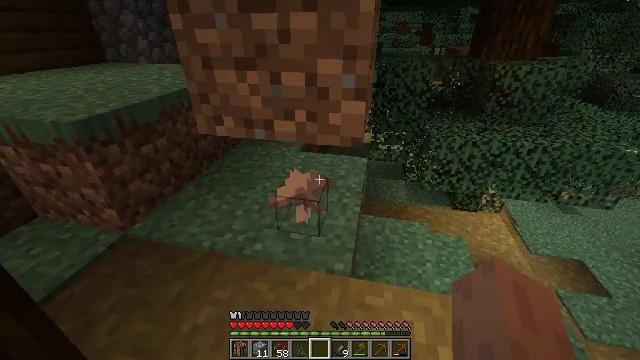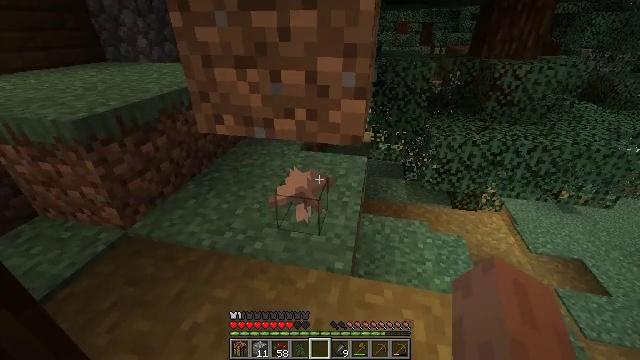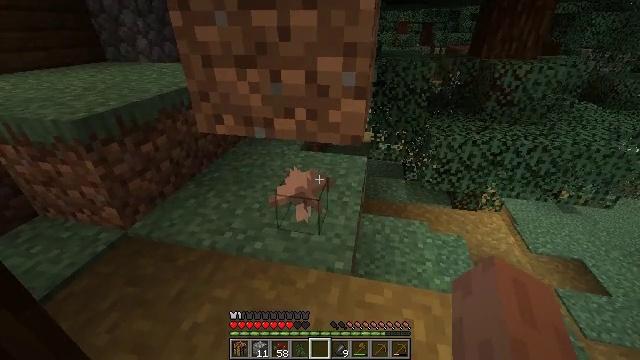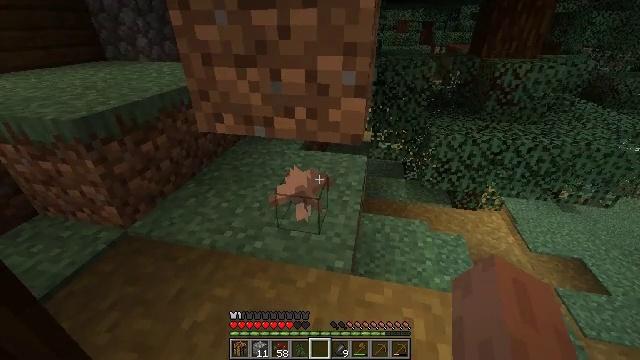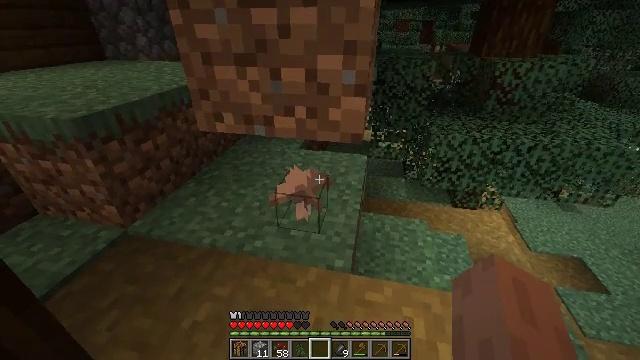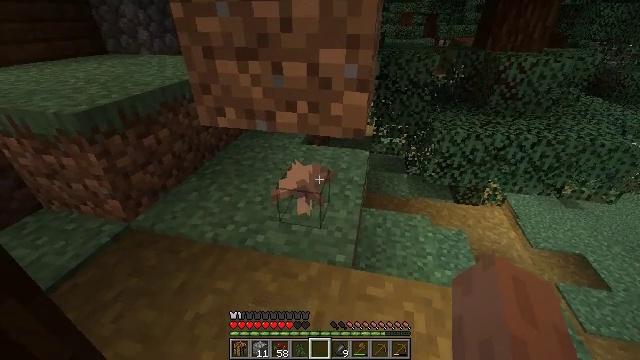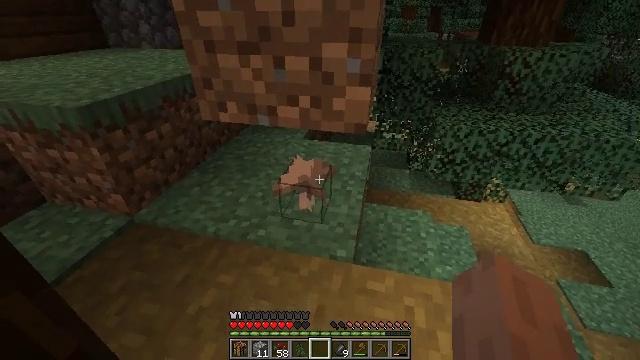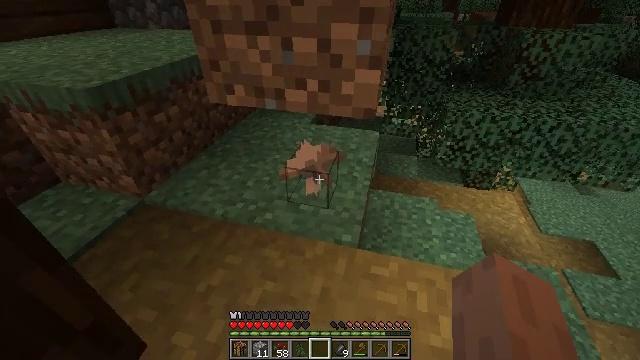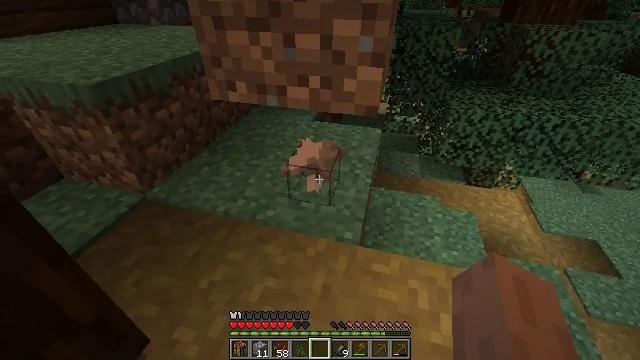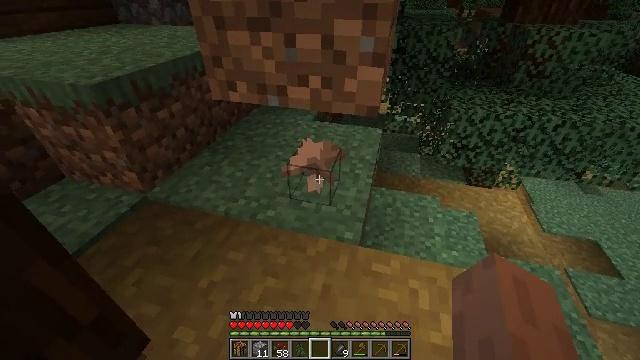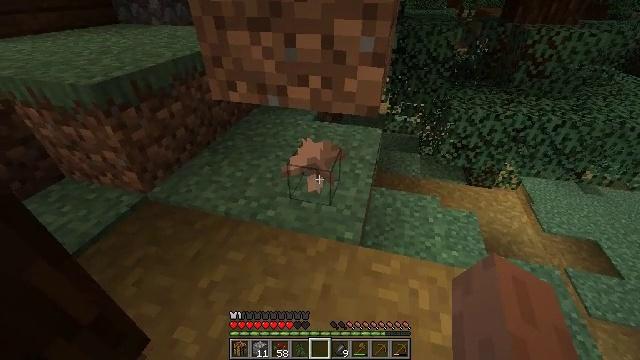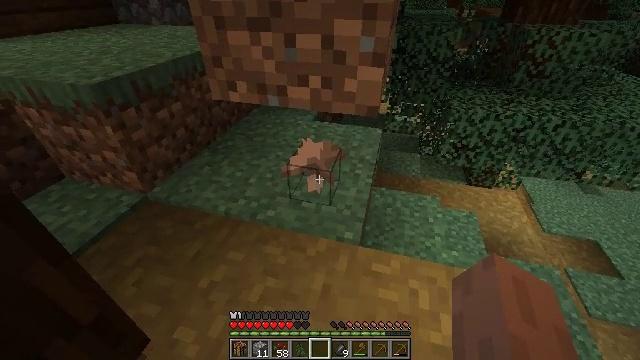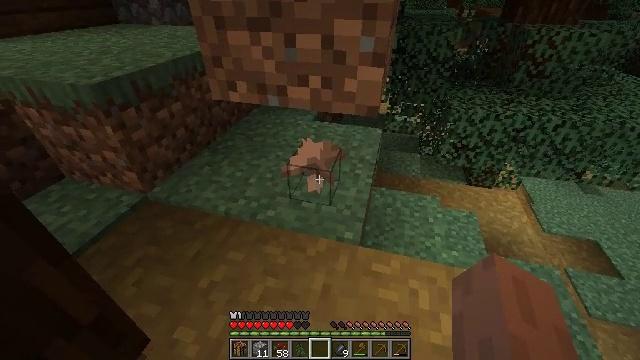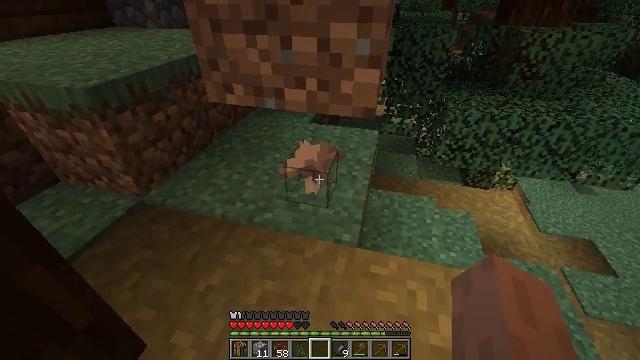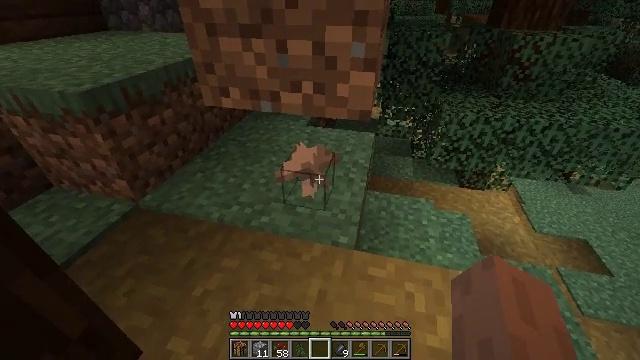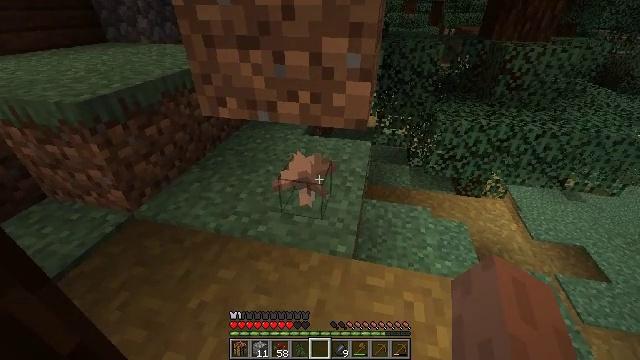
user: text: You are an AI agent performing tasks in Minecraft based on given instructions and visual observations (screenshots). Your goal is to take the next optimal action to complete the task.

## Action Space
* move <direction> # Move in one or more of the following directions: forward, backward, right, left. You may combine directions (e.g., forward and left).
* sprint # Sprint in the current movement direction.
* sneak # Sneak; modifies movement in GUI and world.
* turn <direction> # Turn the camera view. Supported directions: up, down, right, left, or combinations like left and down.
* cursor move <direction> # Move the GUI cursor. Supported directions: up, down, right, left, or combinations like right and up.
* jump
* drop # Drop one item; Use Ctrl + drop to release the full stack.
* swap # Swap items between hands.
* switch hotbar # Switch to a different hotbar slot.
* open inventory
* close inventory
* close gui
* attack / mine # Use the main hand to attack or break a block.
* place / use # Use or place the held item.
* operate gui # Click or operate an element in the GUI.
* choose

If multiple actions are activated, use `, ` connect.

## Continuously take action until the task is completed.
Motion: motion action
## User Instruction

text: Pick up the brown mushroom.
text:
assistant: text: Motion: attack / mine and use / place
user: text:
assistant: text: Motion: attack / mine and use / place
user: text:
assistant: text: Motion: attack / mine and use / place
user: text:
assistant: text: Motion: attack / mine
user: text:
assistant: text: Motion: turn down, attack / mine
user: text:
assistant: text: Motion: turn down, attack / mine
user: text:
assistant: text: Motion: turn left and down, attack / mine
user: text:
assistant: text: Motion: attack / mine
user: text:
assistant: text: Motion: attack / mine and use / place
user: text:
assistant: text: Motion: attack / mine and use / place
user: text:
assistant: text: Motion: attack / mine and use / place
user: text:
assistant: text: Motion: attack / mine and use / place
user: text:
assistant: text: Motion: attack / mine
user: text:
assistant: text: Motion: attack / mine
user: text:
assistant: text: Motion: turn up, attack / mine
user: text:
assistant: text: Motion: attack / mine
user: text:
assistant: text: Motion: attack / mine
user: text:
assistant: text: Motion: attack / mine
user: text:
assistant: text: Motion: no_op
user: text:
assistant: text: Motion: no_op
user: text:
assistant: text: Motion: no_op
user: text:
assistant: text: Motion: no_op
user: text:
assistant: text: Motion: attack / mine
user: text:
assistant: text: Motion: attack / mine
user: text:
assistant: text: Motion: attack / mine
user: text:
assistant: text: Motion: attack / mine
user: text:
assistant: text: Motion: attack / mine
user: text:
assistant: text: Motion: attack / mine
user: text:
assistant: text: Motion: attack / mine